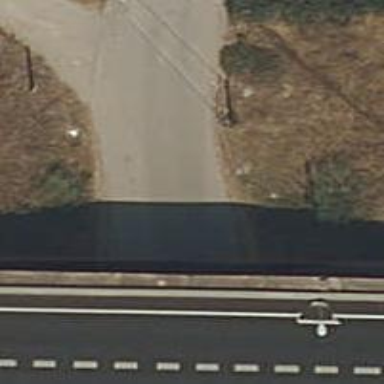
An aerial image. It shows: Unclassified road passing through tunnel.